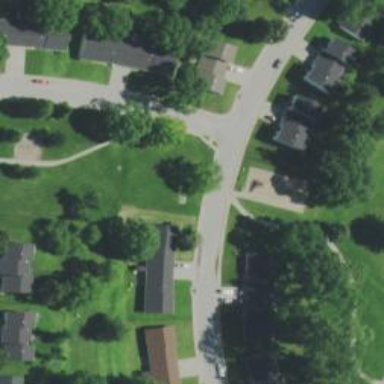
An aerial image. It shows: Unmarked crossing on the road.